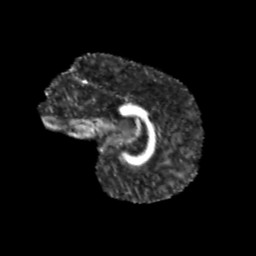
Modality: FA
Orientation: sagittal
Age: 12
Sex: female
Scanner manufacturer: siemens
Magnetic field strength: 3 T
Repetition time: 3.8 s
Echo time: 0.07 s